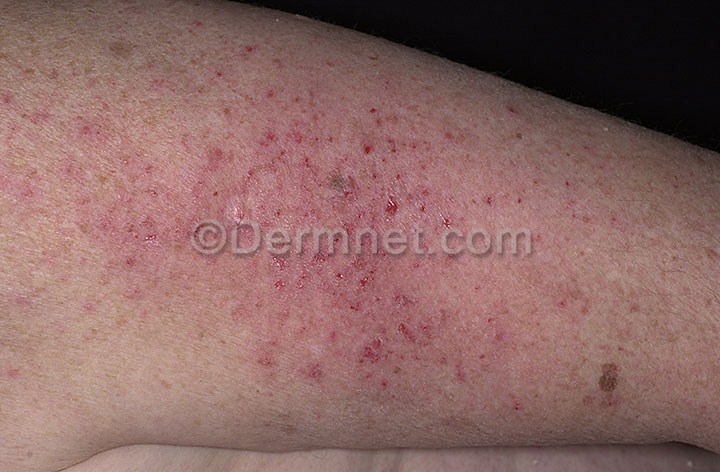
Disease: Eczema Photos